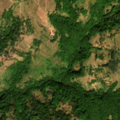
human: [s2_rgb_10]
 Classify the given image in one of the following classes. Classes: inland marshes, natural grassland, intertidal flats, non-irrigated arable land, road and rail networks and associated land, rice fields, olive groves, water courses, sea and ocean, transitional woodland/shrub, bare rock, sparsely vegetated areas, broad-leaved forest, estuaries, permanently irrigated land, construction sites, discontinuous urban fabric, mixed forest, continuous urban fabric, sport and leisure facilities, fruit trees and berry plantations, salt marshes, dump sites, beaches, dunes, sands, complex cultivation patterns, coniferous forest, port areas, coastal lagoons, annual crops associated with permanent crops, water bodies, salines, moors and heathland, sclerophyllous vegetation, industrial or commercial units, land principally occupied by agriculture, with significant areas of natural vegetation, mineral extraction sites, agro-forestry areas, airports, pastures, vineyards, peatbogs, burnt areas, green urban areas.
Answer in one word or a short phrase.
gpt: pastures, broad-leaved forest, natural grassland, transitional woodland/shrub